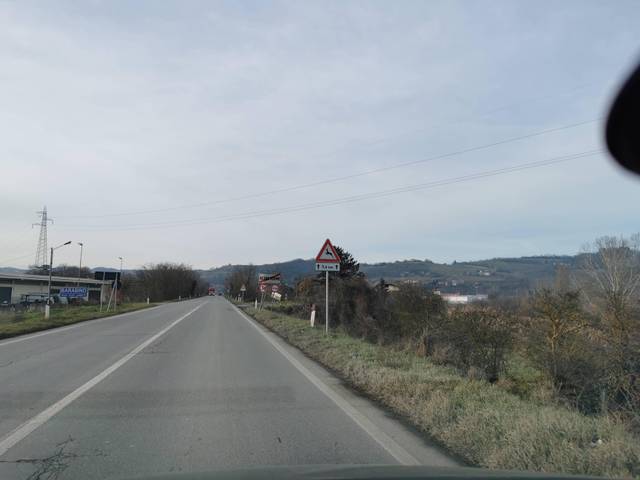
Region: Italy
Coordinates: 44.671, 8.45